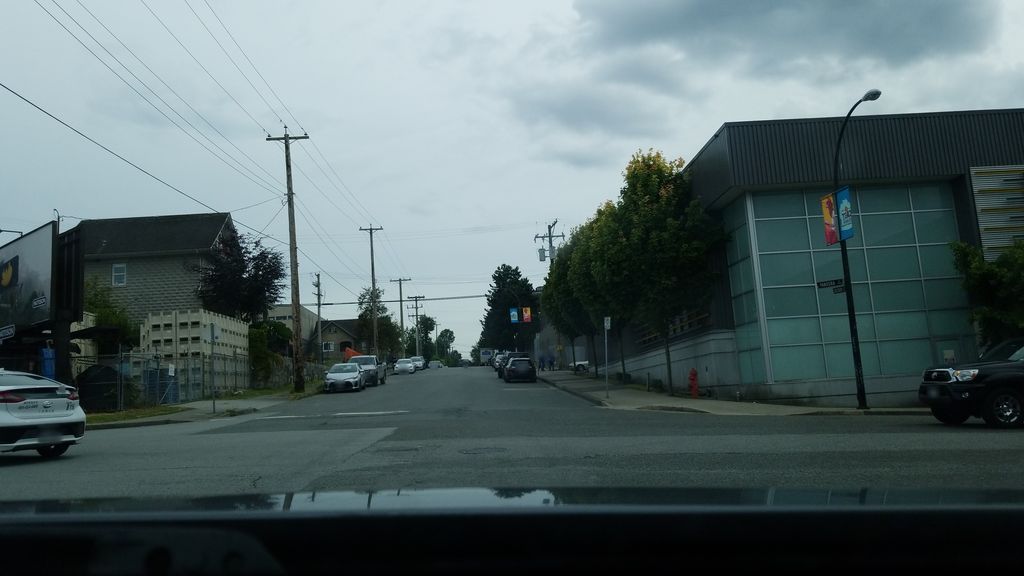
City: vancouver